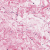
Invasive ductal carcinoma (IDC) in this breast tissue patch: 0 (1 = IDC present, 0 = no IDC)